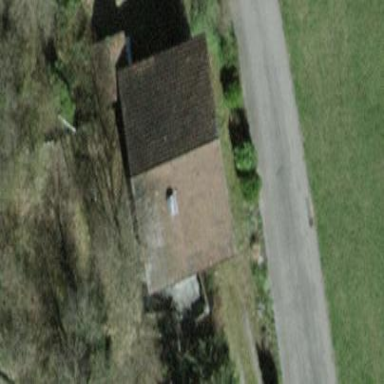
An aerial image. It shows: Detached building.